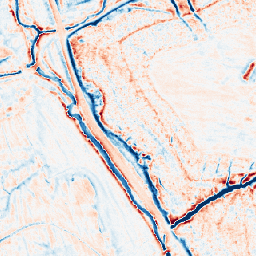
Category: edge_preserving
Decomposition family: anisotropic_diffusion
Decomposition parameters: iterations: 20
kappa: 10
gamma: 0.2
Upsampling method: nearest
Upsampling parameters: scale: 4
Upsampling scale: 4